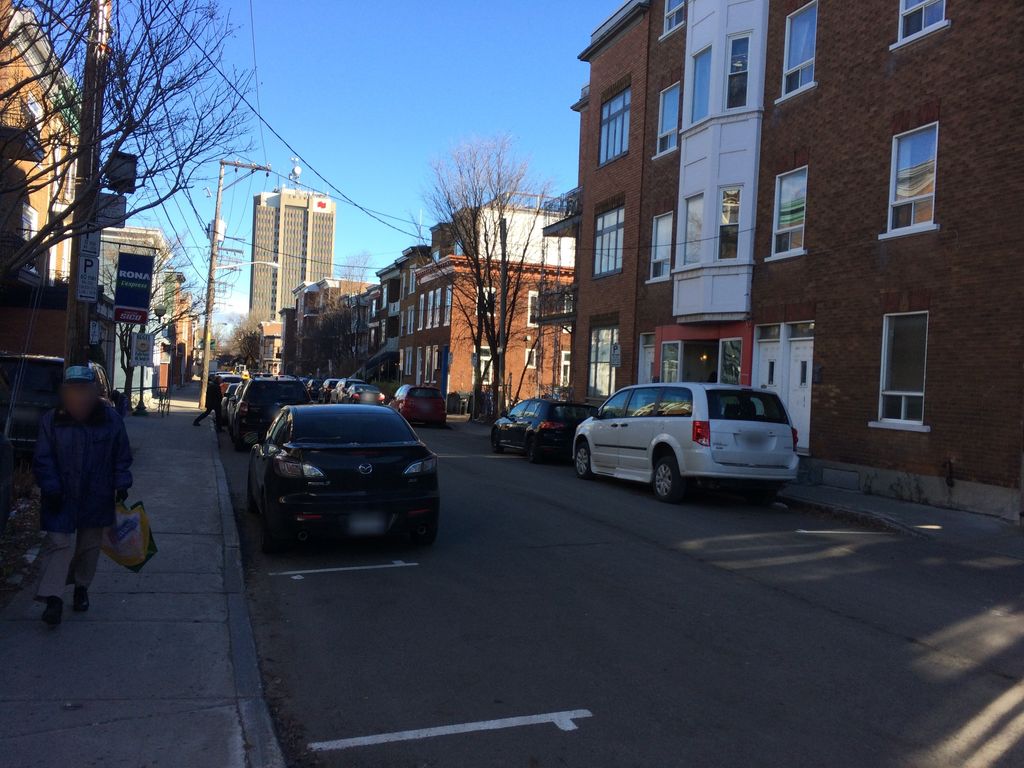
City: quebec_city